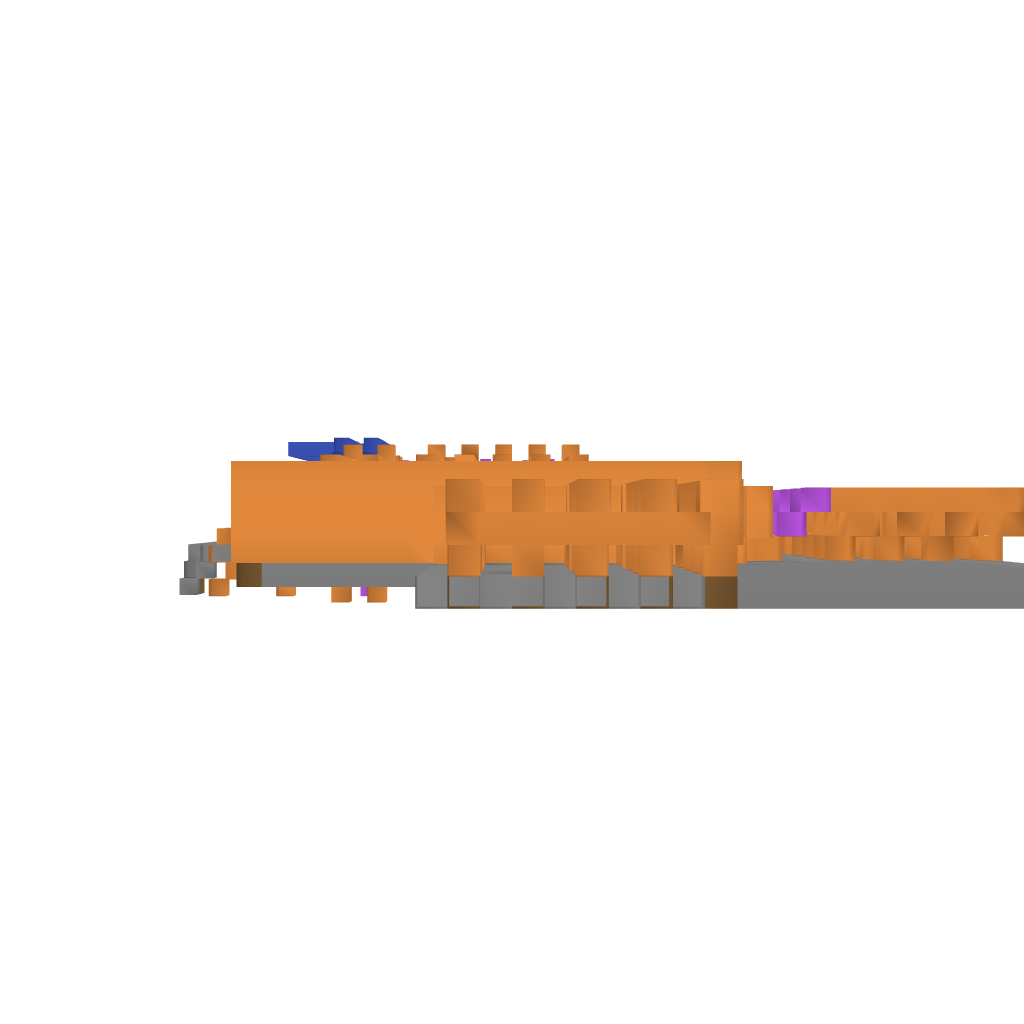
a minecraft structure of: Redstone Calculator bad low quality